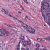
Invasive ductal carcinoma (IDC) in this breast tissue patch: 1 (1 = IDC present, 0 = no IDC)